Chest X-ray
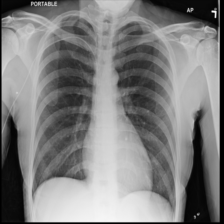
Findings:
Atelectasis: negative
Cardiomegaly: negative
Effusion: negative
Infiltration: negative
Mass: negative
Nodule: negative
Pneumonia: negative
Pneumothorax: negative
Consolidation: negative
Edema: negative
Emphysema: negative
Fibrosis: negative
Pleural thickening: negative
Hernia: negative